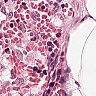
Metastatic tissue present: no